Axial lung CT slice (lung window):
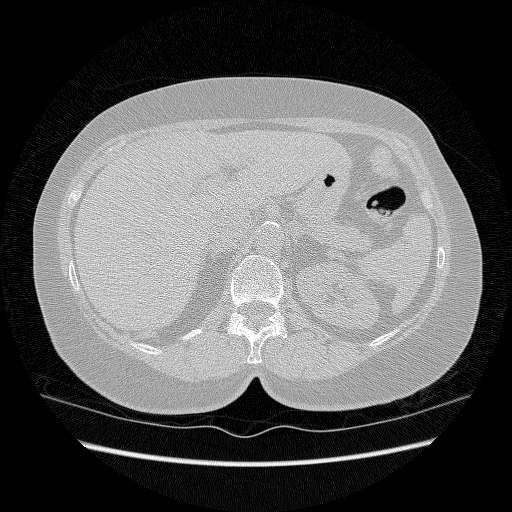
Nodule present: no